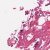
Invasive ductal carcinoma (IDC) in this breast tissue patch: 0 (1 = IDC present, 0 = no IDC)